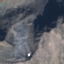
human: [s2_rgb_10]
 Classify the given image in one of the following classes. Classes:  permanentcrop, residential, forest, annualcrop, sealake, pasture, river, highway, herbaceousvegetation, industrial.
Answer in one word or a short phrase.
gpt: HerbaceousVegetation